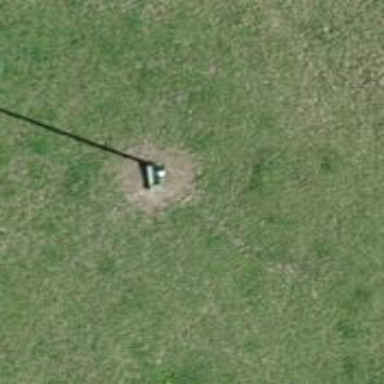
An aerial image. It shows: Power pole.